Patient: sex M, age 79
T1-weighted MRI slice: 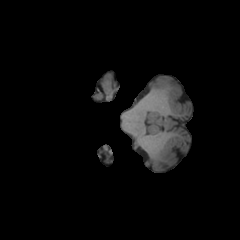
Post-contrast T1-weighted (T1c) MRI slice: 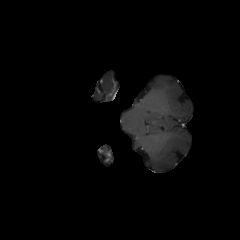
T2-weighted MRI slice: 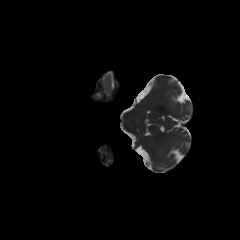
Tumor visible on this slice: no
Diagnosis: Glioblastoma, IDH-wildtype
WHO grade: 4